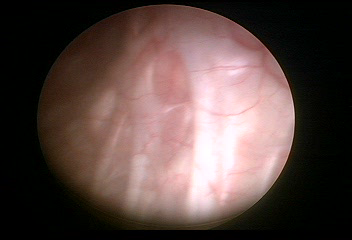
Modality: WLC
Class: Normal mucosa
Bladder cancer association: No